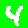
Digit: 4